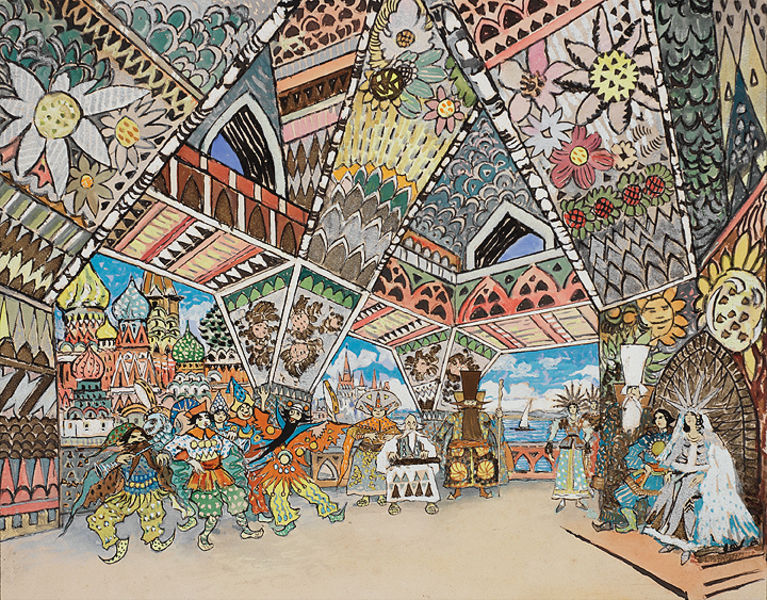
Titel: Russian Marriage, Russian Marriage
Künstler: Konstantin Korovin
Standort: Amherst (Massachusetts, USA)
Institution: Mead Art Museum, Amherst College
Schlagwörter: arches, architecture, blue, celebration, church, court, crown, hall, hat, king, leaders, men, palace, people, priest, red, throne, white, window, women, black, green, hair, interior, meeting, painting, room, yellow, flowers, pattern, picture, brown, perspective, flower, cloud, clouds, man, sky, boat, building, house, orange, sea, see, water, sun, tower, trees, drawing, ornament, castle, color, head dress, beard, beach, boats, abstract, bright, happy, parade, party, royal, clothes, music, dome, temple, ceiling, art, colors, colourful, detail, boot, schiff, floral, blume, sunflower, farben, paint, mexico, musicians, clown, jester, dragon, china, orient, arabic, meer, sails, dance, dancer, dancing, eastern, indian, oriental, ritual, mosaic, mosaics, royalty, bunt, onion dome, russia, russian, poop, hat', organic, india, moscow, domes, dancers, chaos, schuhe, triangle, decke, sailboat, schloss, princess, queen, performer, indoor, costumes, chaotic, celing, sex, fuck, crowns, clowns, jesters, fun, balck, presentation, parint, daisies, kremlin, political, joyful, wedding, jovial, zat, cake, cathedral of the blessed vasiya, carnaval, hal, taj mahal, audition, towr, minaret, clohtes, asdfasdf, load you shithole, get fukc, holy shit, moscu